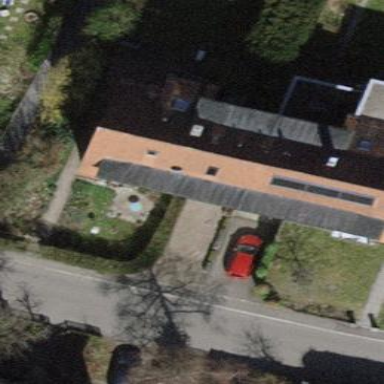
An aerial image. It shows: Building with tiled roof.